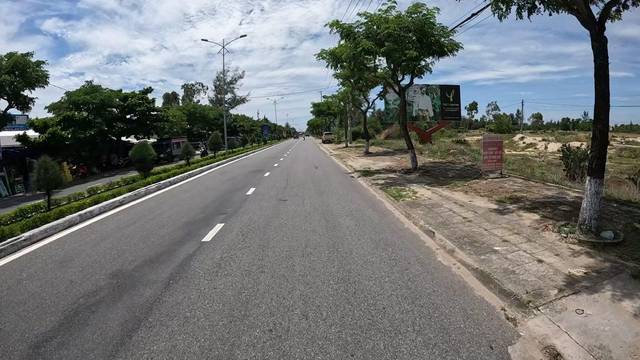
Region: Vietnam
Coordinates: 15.912, 108.336